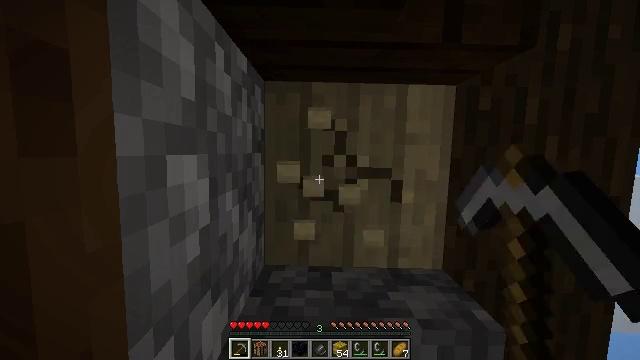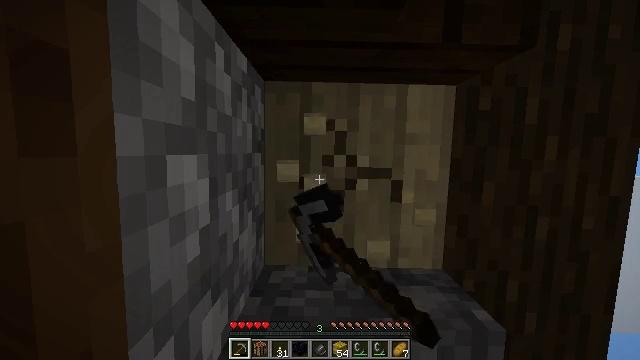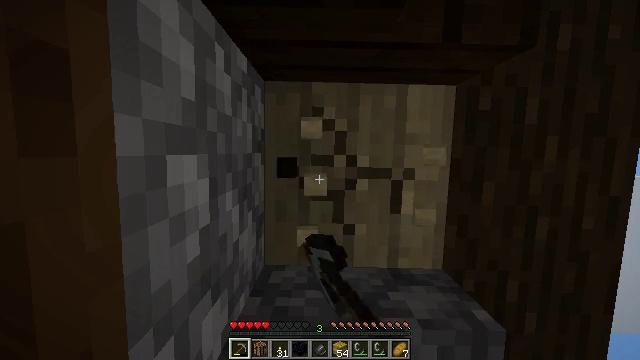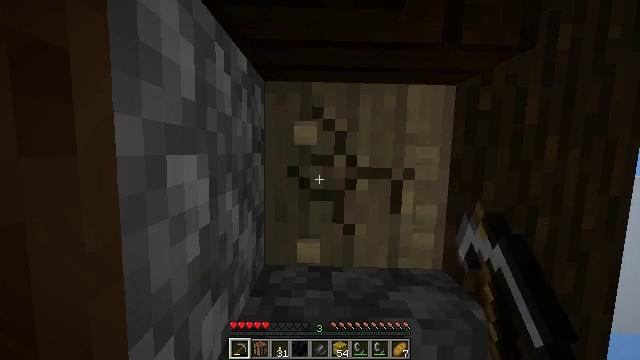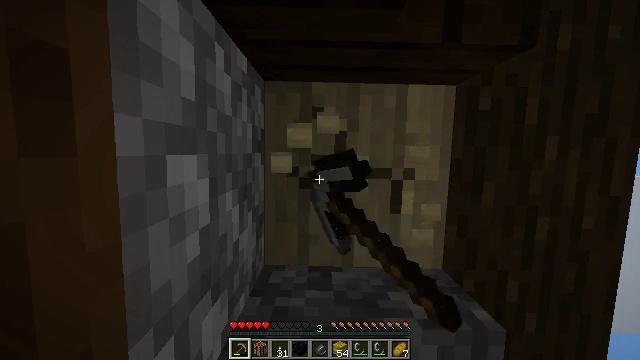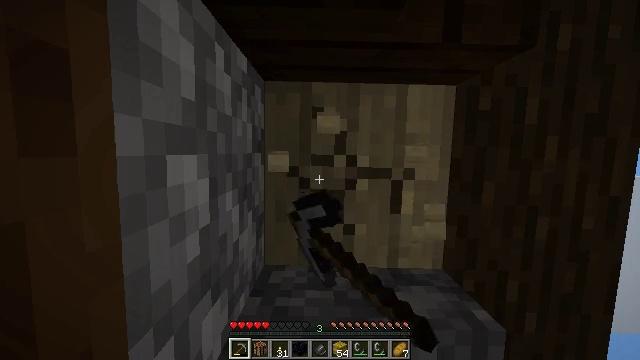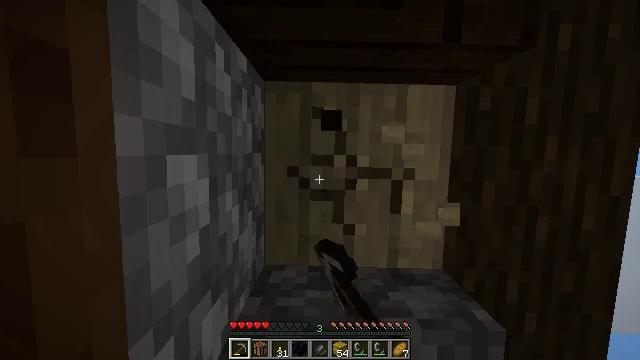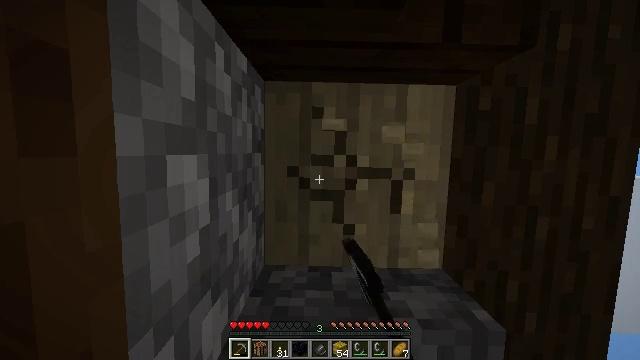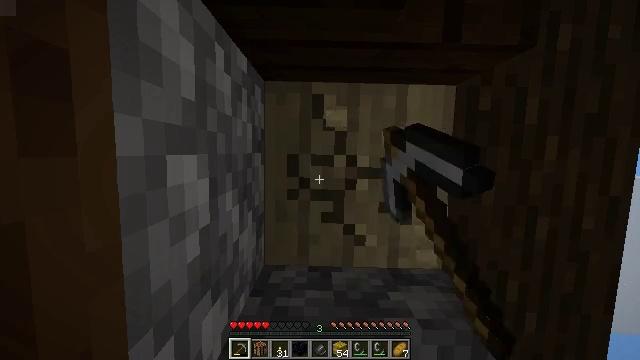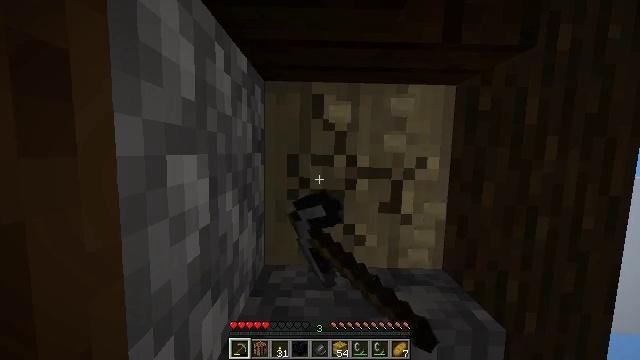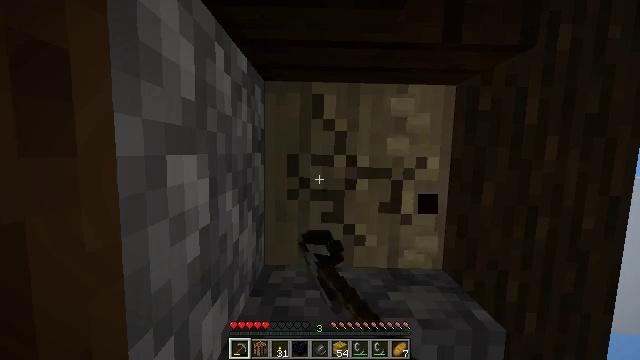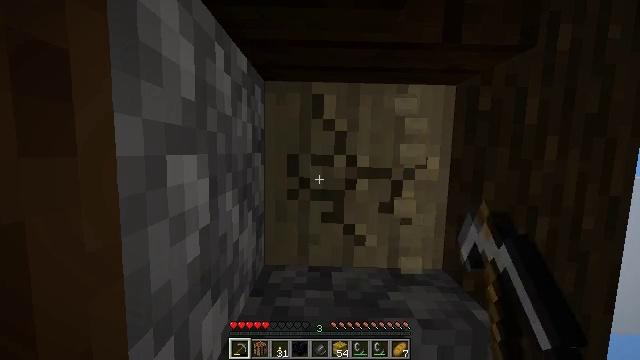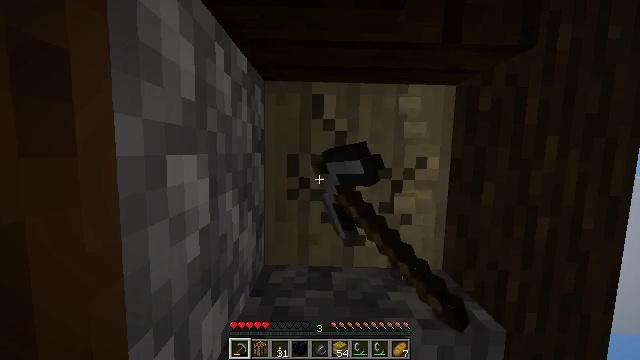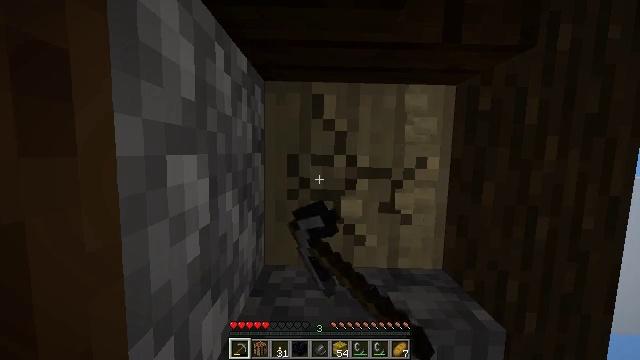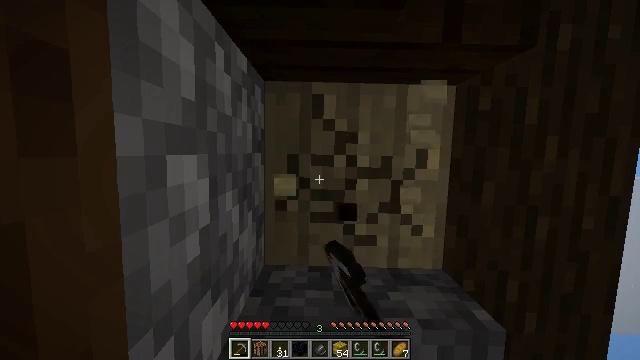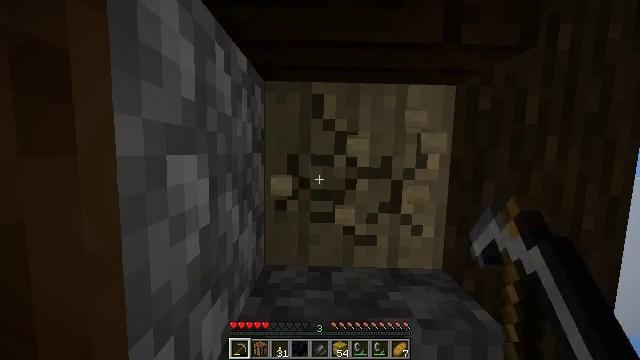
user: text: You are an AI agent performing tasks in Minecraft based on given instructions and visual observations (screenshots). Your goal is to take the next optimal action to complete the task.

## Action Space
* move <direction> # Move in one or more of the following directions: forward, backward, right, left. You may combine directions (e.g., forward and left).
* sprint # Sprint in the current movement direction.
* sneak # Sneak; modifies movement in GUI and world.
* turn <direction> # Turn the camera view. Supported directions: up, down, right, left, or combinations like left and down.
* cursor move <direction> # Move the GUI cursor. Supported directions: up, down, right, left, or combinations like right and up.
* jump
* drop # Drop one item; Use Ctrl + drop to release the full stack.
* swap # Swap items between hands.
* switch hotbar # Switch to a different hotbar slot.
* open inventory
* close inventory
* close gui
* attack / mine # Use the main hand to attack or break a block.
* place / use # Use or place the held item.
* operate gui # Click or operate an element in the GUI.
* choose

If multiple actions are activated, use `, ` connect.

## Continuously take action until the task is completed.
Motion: motion action
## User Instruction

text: Break the existing birch planks.
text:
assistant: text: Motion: attack / mine
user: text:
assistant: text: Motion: attack / mine
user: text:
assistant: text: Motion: attack / mine
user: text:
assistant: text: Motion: attack / mine
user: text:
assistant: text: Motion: attack / mine
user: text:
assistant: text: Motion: attack / mine
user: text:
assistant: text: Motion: attack / mine
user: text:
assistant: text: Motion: attack / mine
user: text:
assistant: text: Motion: attack / mine
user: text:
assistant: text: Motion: attack / mine
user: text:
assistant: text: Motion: attack / mine
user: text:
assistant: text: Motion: attack / mine
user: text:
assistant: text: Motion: attack / mine
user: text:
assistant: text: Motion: attack / mine
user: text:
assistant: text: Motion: attack / mine
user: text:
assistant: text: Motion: attack / mine
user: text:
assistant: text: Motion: attack / mine
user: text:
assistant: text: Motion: attack / mine
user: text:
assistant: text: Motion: attack / mine
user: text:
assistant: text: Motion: attack / mine
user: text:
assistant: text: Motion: attack / mine
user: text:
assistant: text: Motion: attack / mine
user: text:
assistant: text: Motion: attack / mine
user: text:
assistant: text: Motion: attack / mine
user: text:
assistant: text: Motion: attack / mine
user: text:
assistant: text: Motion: attack / mine
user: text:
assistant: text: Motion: attack / mine
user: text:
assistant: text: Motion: attack / mine
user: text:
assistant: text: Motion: attack / mine
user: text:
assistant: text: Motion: attack / mine